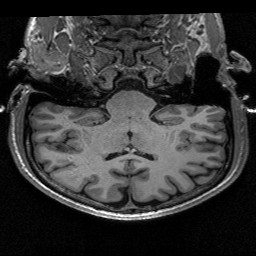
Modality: T1w
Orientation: sagittal